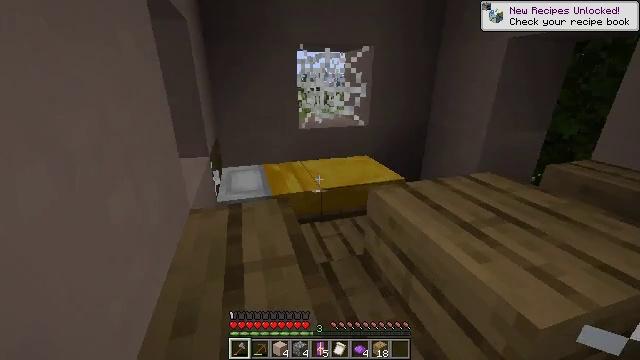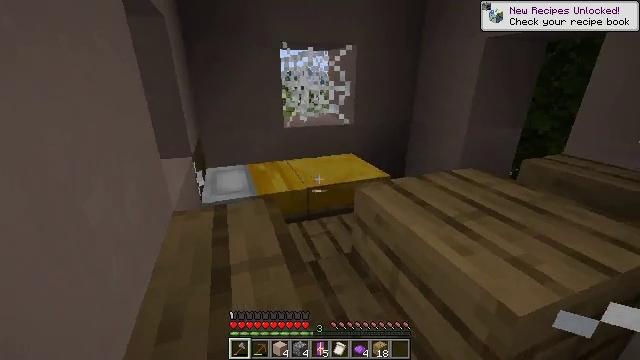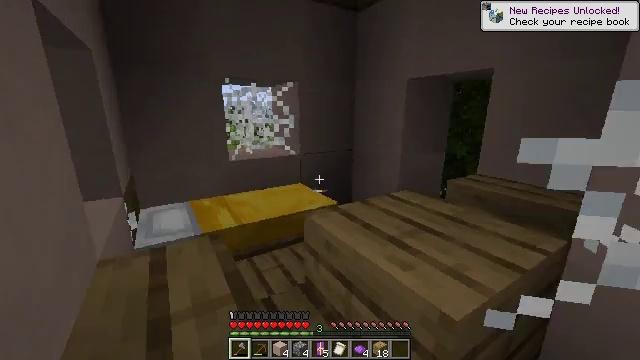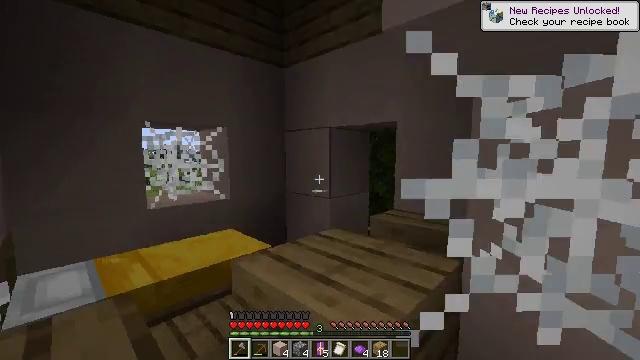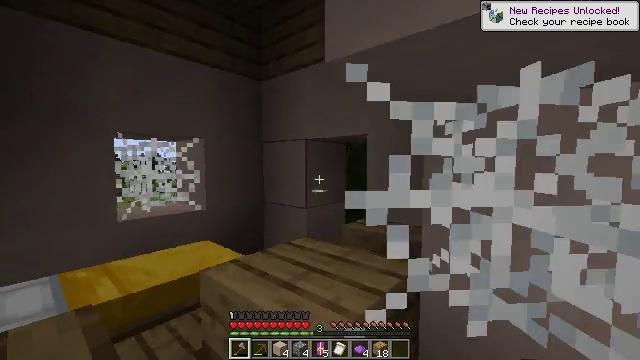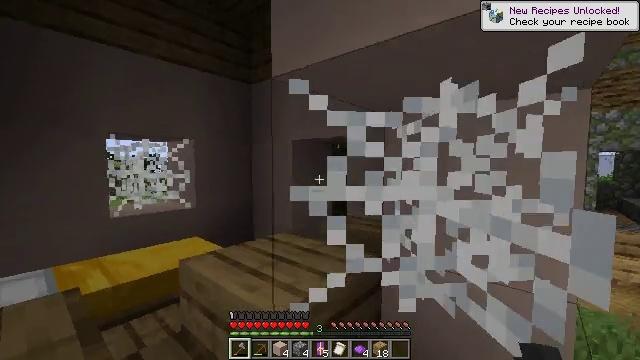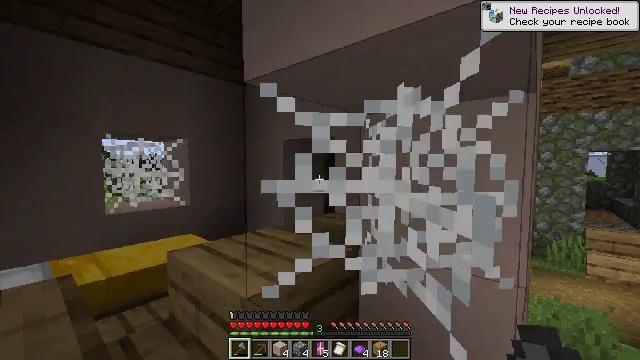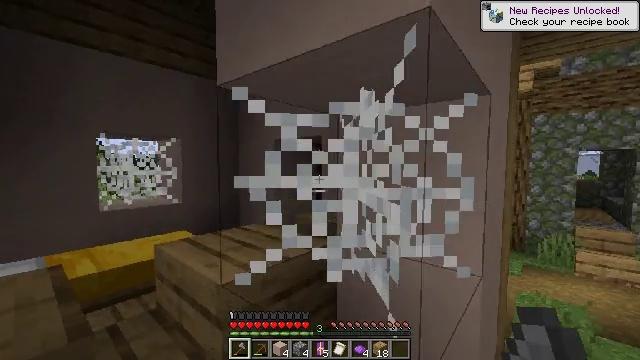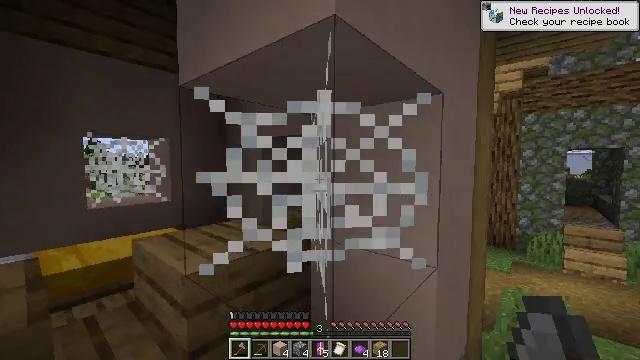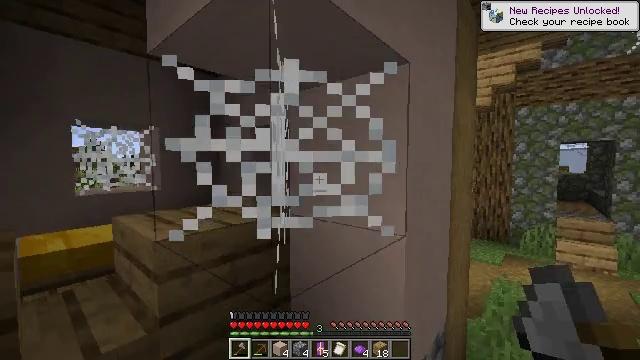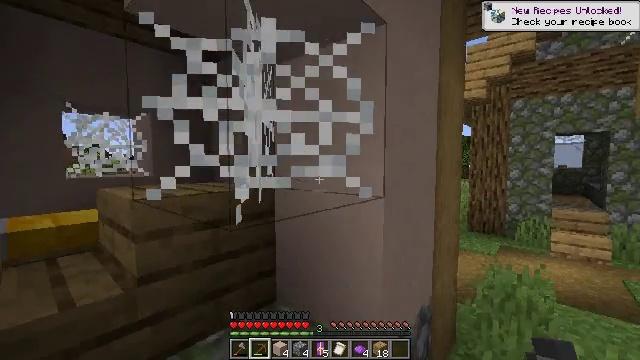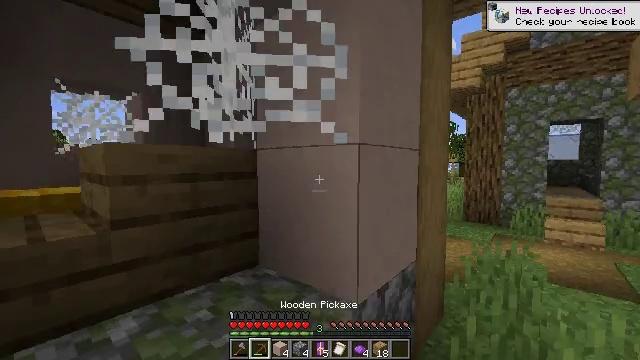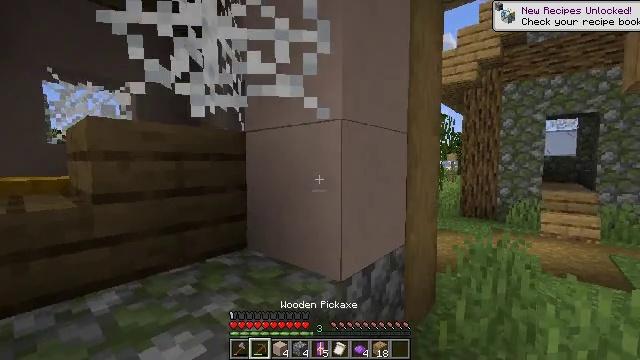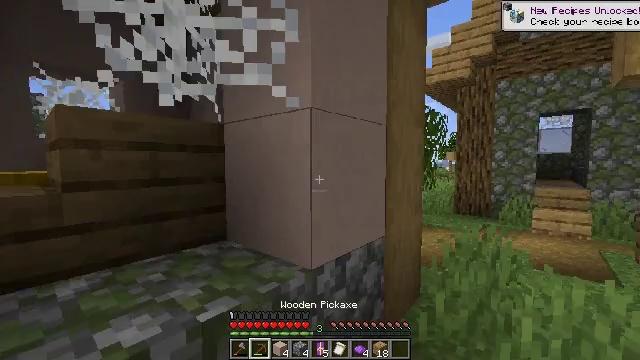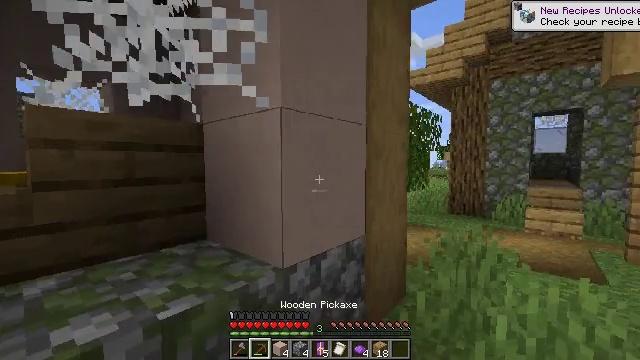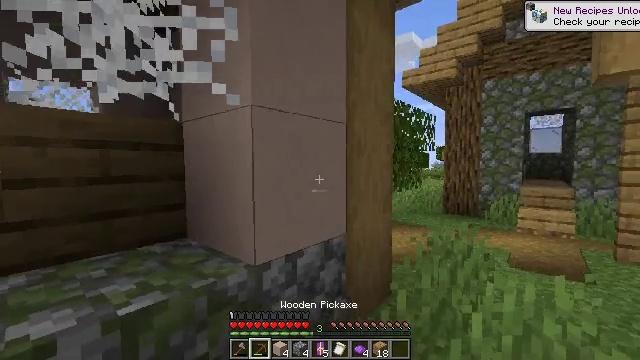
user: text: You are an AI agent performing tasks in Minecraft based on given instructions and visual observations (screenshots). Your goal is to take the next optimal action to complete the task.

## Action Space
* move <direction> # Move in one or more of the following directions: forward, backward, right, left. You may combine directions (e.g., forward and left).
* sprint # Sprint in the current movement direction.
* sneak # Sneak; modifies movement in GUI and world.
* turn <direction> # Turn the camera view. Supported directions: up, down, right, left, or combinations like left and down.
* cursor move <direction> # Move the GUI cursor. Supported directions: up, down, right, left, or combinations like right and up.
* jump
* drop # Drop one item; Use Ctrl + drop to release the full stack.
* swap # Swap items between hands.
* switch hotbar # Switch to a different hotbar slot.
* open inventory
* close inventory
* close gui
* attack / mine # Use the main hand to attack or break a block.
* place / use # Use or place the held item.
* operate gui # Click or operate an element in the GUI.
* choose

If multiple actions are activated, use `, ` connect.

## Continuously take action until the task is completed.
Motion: motion action
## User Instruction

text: Pick up white terracotta by mining.
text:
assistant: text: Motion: turn right
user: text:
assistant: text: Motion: move back, turn right and up
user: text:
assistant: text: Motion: move back and move right, turn right and up
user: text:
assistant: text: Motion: move back and move right, turn right and up
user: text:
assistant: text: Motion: move back and move right
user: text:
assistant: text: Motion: move back and move right
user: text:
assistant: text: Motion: move right
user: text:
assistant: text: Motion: move right
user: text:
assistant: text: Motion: move right
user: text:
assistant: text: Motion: move right, switch to hotbar 2
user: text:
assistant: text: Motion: move right, switch to hotbar 2
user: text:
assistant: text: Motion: move right, switch to hotbar 2
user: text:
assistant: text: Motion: move right, switch to hotbar 2
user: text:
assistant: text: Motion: move right
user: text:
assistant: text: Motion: move right
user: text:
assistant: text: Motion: move right, turn up
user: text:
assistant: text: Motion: move right, turn left and up
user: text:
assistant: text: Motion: move right, turn left and up
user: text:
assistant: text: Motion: move right, turn left and up
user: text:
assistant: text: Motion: move right
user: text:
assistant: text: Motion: move right
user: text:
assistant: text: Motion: move forward and move right, turn left and down
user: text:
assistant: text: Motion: move forward and move right, turn left and up
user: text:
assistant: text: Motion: move forward, turn left and up
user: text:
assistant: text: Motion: move forward, turn left and up
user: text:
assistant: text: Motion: move forward, turn left and up
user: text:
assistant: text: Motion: attack / mine
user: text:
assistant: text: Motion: attack / mine
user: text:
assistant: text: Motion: turn left and up, attack / mine
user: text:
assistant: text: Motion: turn left and up, attack / mine